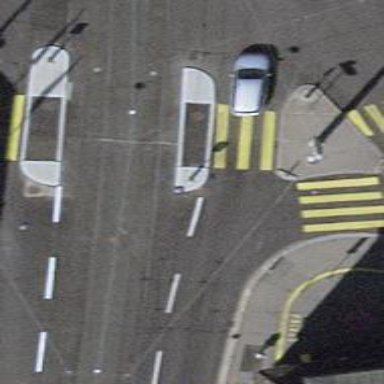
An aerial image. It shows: Kerb barrier.